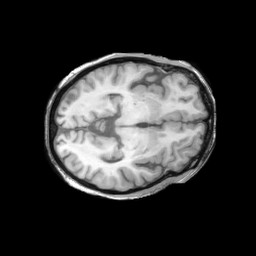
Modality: T1w
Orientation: axial
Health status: ill
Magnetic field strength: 3 T